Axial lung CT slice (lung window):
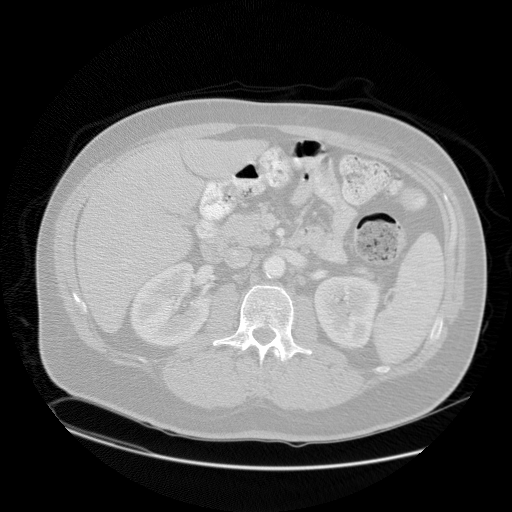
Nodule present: no